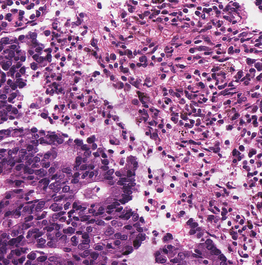
Tumor epithelial tissue: yes
Tumor-associated stroma tissue: yes
Normal tissue: no